Interaction volume radius: 5 \u00c5
Interaction volume height: 10 \u00c5
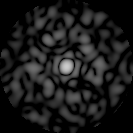
Disorder parameter: 0.8953